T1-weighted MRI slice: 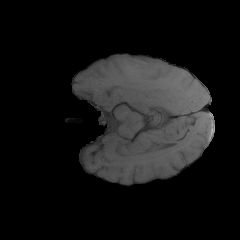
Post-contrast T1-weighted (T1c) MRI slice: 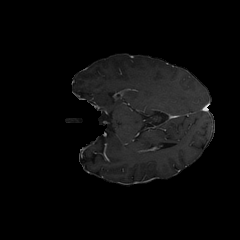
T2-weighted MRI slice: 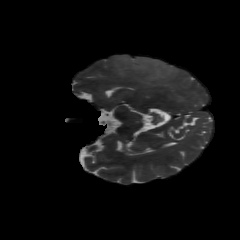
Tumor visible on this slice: yes